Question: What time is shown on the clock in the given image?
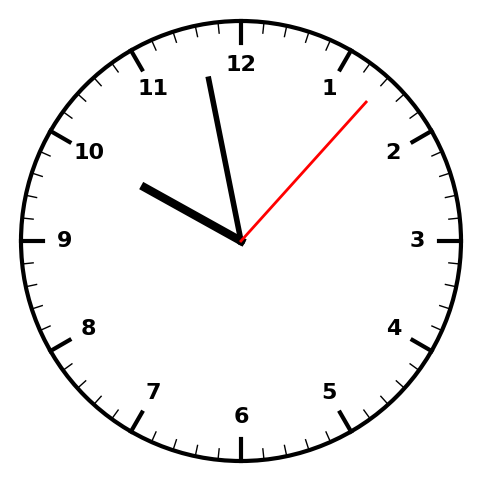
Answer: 09:58:07